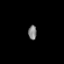
Tissue: prostate
Cell type: T cells
Senescence score: 0.6996
Nuclear area (px): 118
Mean DAPI intensity: 129.356